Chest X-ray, PA view. Patient: 62 years old, sex M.
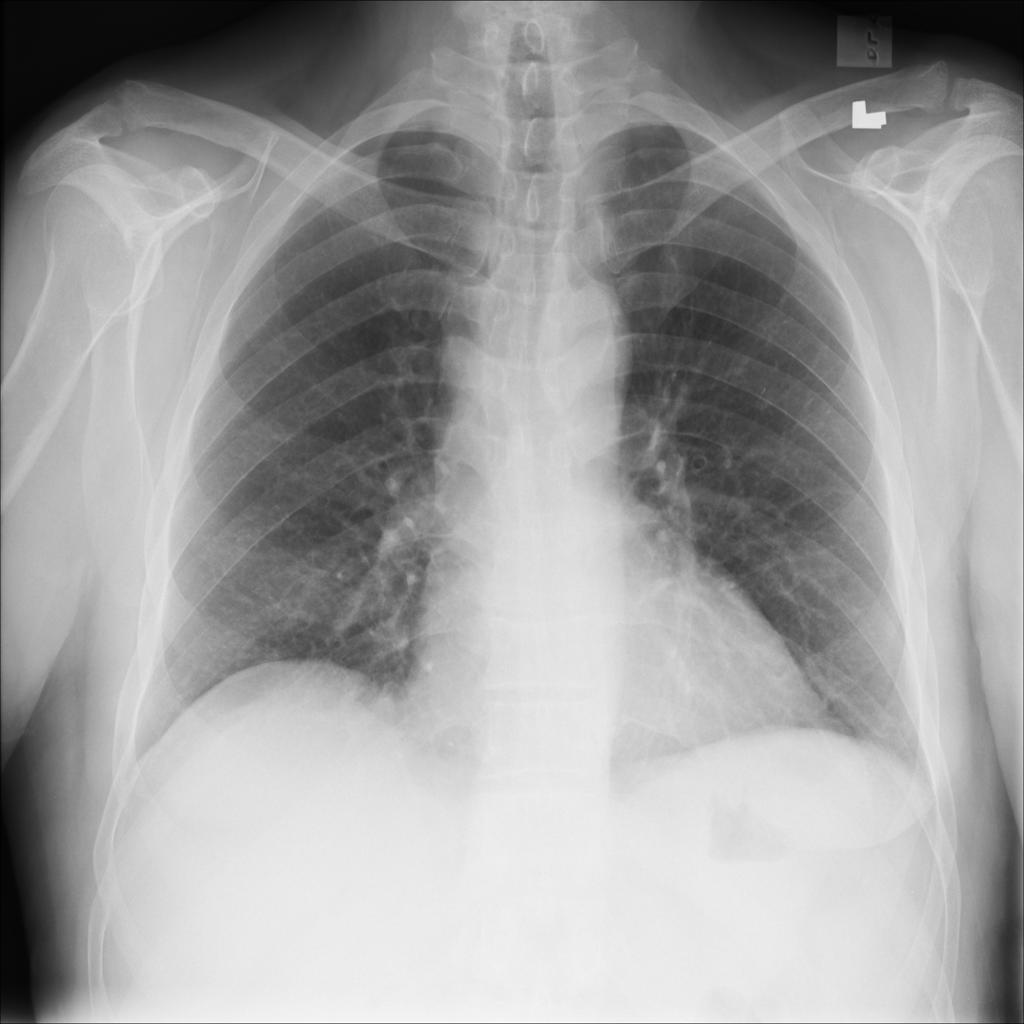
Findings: No Finding